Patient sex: F
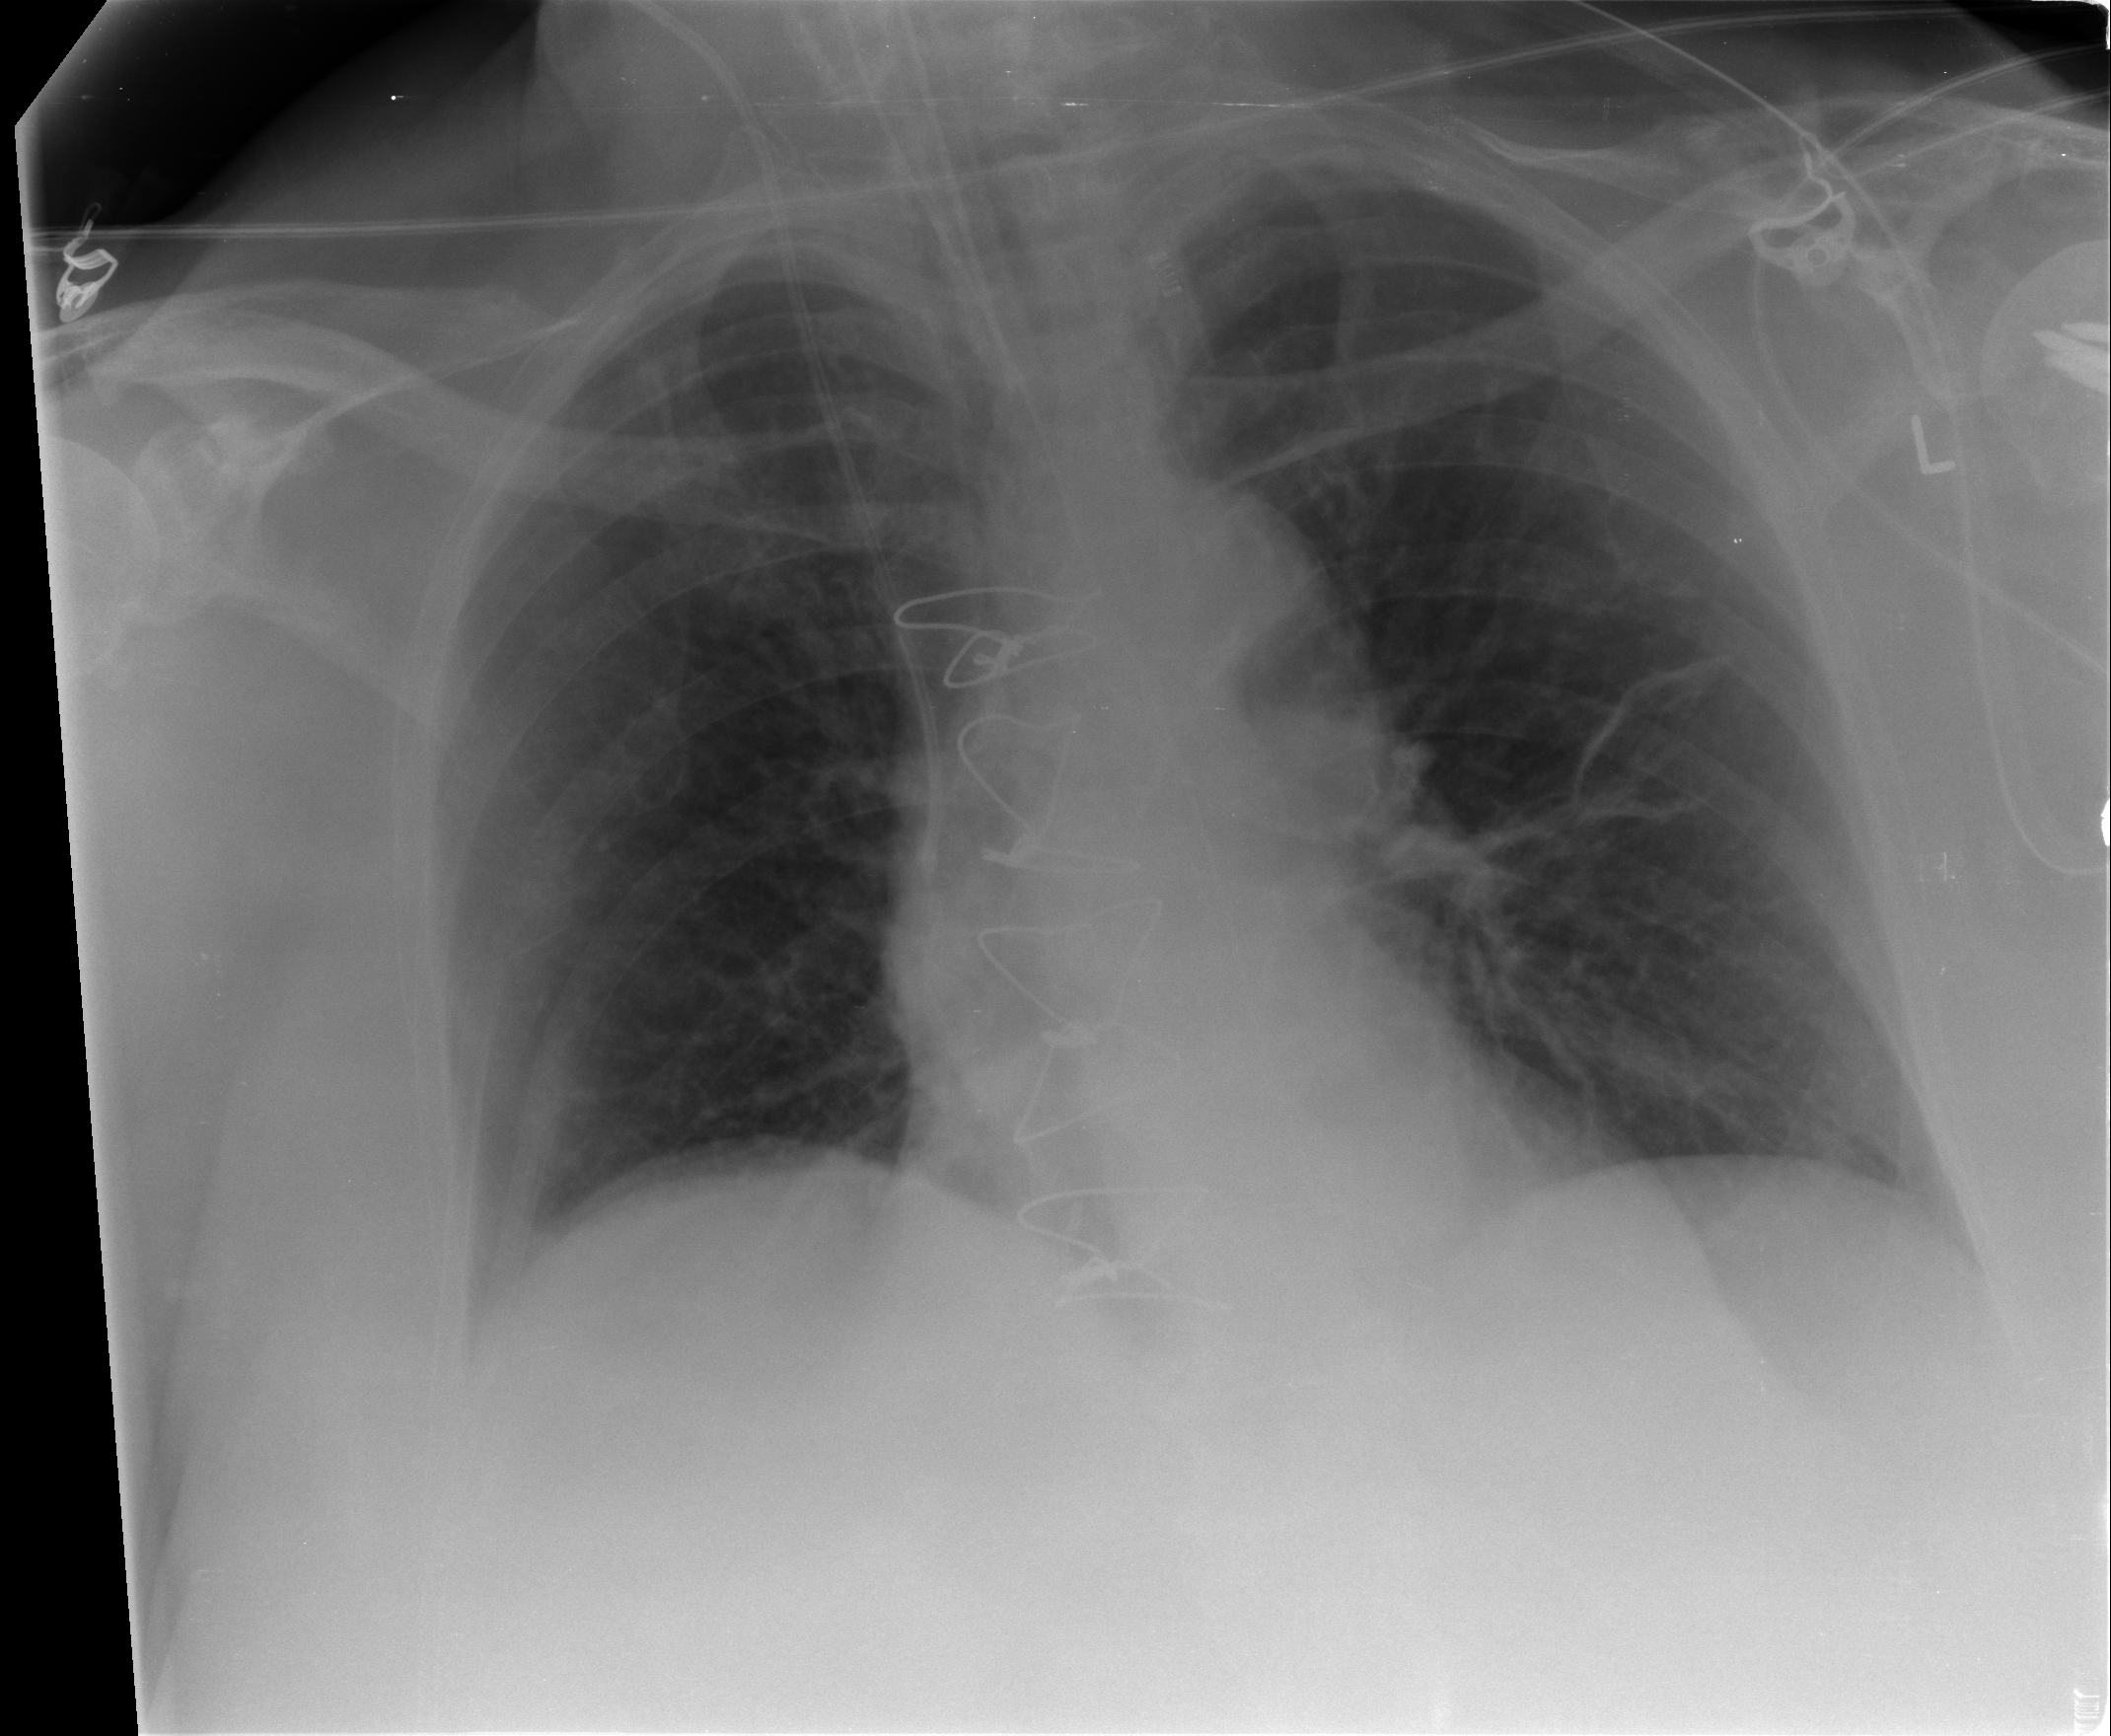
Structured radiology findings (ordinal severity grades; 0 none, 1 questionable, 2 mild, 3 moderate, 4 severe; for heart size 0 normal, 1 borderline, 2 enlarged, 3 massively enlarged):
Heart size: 0
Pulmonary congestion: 0
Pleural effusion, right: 0
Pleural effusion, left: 0
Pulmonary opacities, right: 0
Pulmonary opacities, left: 0
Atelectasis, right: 0
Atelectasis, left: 2